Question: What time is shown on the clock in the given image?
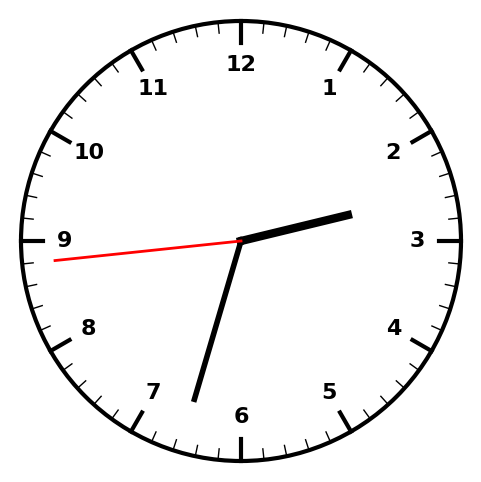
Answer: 02:32:44